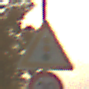
Verkehrszeichen: Lichtzeichenanlage
Zusatzzeichen unten: Geschwindigkeit20
Umgebung: Outdoor, Nature
Tageszeit: SunriseSunset
Wetter: PartlyCloudy
Licht: Natural
Jahreszeit: NotSpecified
Kontrast: LowContrast